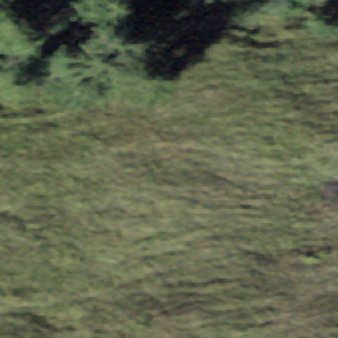
Label: other